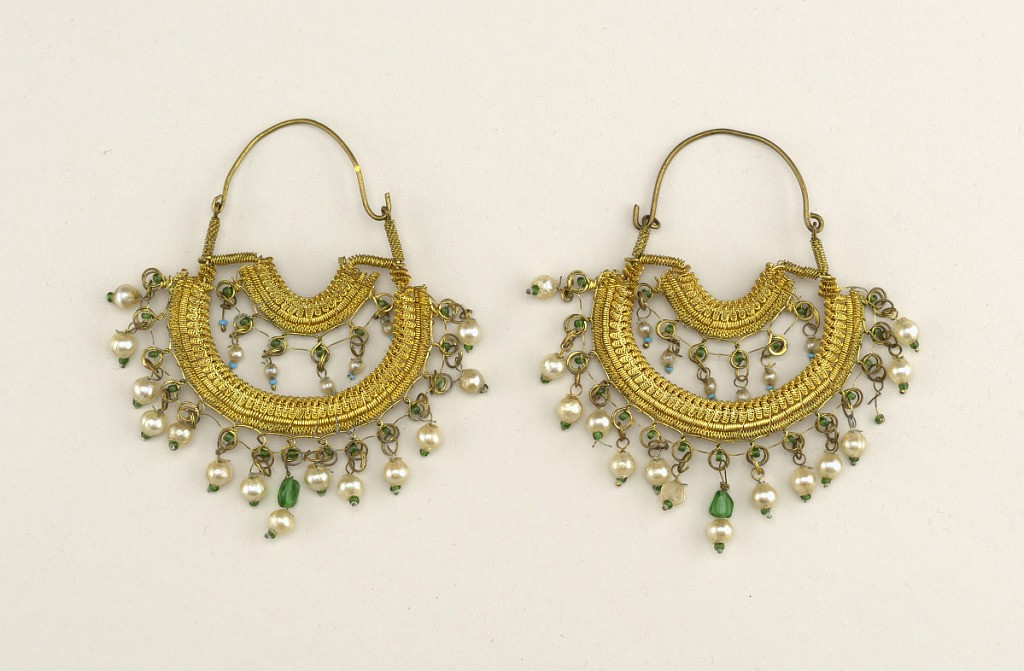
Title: Earrings
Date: late 19th century
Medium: Gilt and filigreed metal, glass pearls and beads
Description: Pair of earrings of gilt metal, filigree, the outer half circle form has suspended white glass pearls and beads in green and turquoise.  Inner circle is set with pendants.